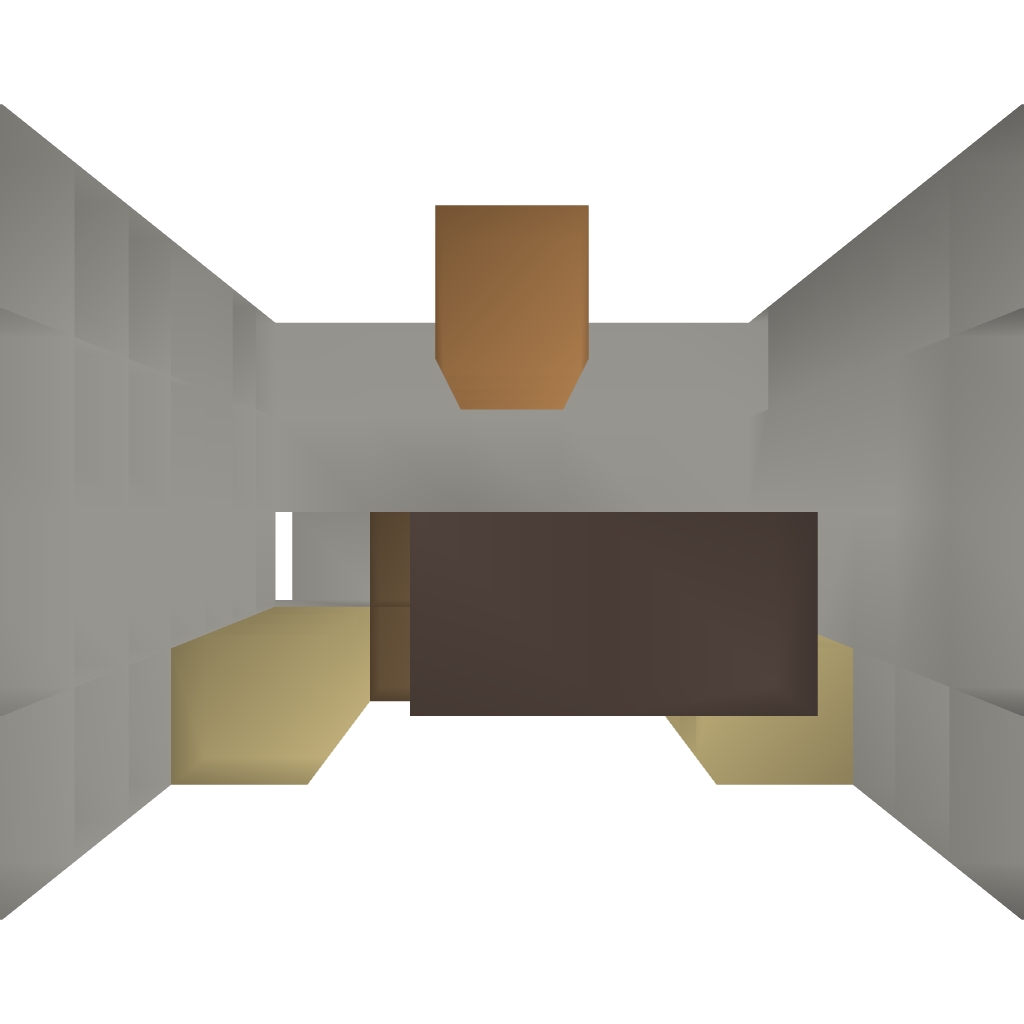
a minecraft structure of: Mini Apple Store